Question: So I have a code that needs to draw a circle, on random position, and also it needs to stay in predefined borders. In my code, I'm supposed to draw only one circle. In some cases, it draws only one but in other cases, it draws two of them and I have no idea why.

'''
private void Form1_Paint(object sender, PaintEventArgs e)
{
Graphics g = e.Graphics;
Random r = new Random();
int leftX = 20;
int topY = 60;
int width = this.Width - (3 * leftX);
int height = this.Height - (int)(2.5 * topY);
float x = r.Next(20, width - 100);
float y = r.Next(60, height - 100);
Rectangle rect = new Rectangle((int)x, (int)y, 100, 100);
g.DrawRectangle(new Pen(Color.Black), rect); //rectangle around ellipse
g.DrawRectangle(new Pen(Color.Black, 3), leftX, topY, width, height); //border rectangle
g.FillEllipse(new SolidBrush(Color.Black), rect);
}
'''
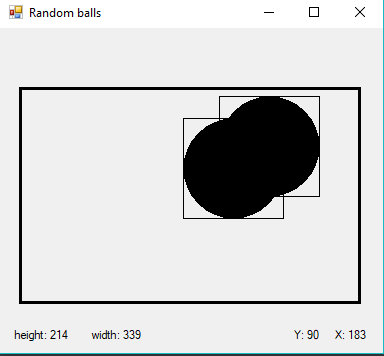
Answer: The paint event gets called whenever the <URL>, so from your point of view, that's unpredictable. You would be better moving the code to generate the position into the load event:
'''
float x;
float y;
private void Form1_Load(object sender, System.EventArgs e)
{
Random r = new Random();
x = r.Next(20, width - 100);
y = r.Next(60, height - 100);
}
private void Form1_Paint(object sender, PaintEventArgs e)
{
Graphics g = e.Graphics;
int leftX = 20;
int topY = 60;
int width = this.Width - (3 * leftX);
int height = this.Height - (int)(2.5 * topY);
Rectangle rect = new Rectangle((int)x, (int)y, 100, 100);
g.DrawRectangle(new Pen(Color.Black), rect); //rectangle around ellipse
g.DrawRectangle(new Pen(Color.Black, 3), leftX, topY, width, height); //border rectangle
g.FillEllipse(new SolidBrush(Color.Black), rect);
}
'''